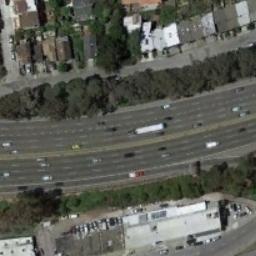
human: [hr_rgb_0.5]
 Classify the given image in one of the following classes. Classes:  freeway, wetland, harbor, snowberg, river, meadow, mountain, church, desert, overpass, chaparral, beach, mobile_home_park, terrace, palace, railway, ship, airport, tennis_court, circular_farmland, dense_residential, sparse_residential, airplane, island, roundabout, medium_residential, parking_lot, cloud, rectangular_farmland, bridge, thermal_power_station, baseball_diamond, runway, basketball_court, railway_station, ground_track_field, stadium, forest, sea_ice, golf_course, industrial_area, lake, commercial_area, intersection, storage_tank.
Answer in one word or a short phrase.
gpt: freeway